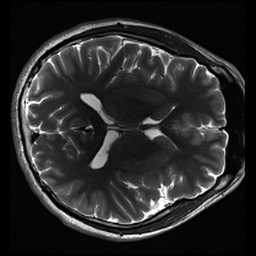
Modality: inplaneT2
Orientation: axial